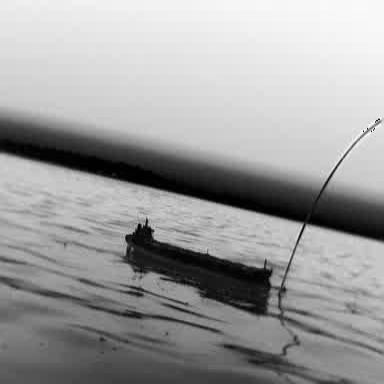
There is a liner in the infrared image.